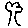
Label: tree